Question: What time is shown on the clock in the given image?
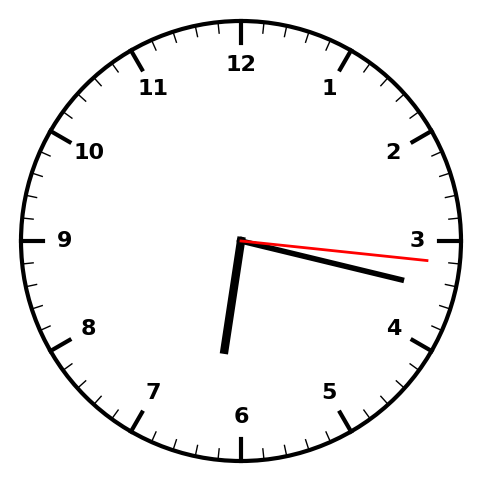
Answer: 06:17:16